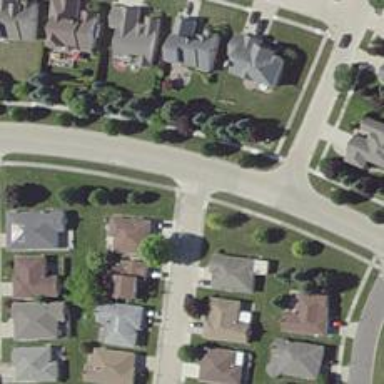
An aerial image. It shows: Residential road with separate sidewalk.